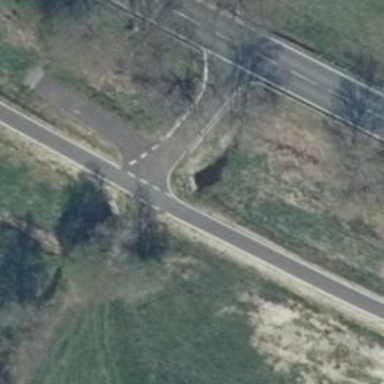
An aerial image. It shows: Asphalt path.